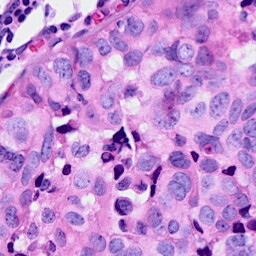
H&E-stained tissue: Breast